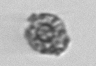
Label: coccolithophorid